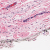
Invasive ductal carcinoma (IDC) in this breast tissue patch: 0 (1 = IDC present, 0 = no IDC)